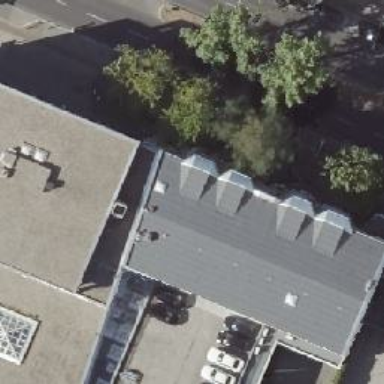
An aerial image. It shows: Furniture shop.